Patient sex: F
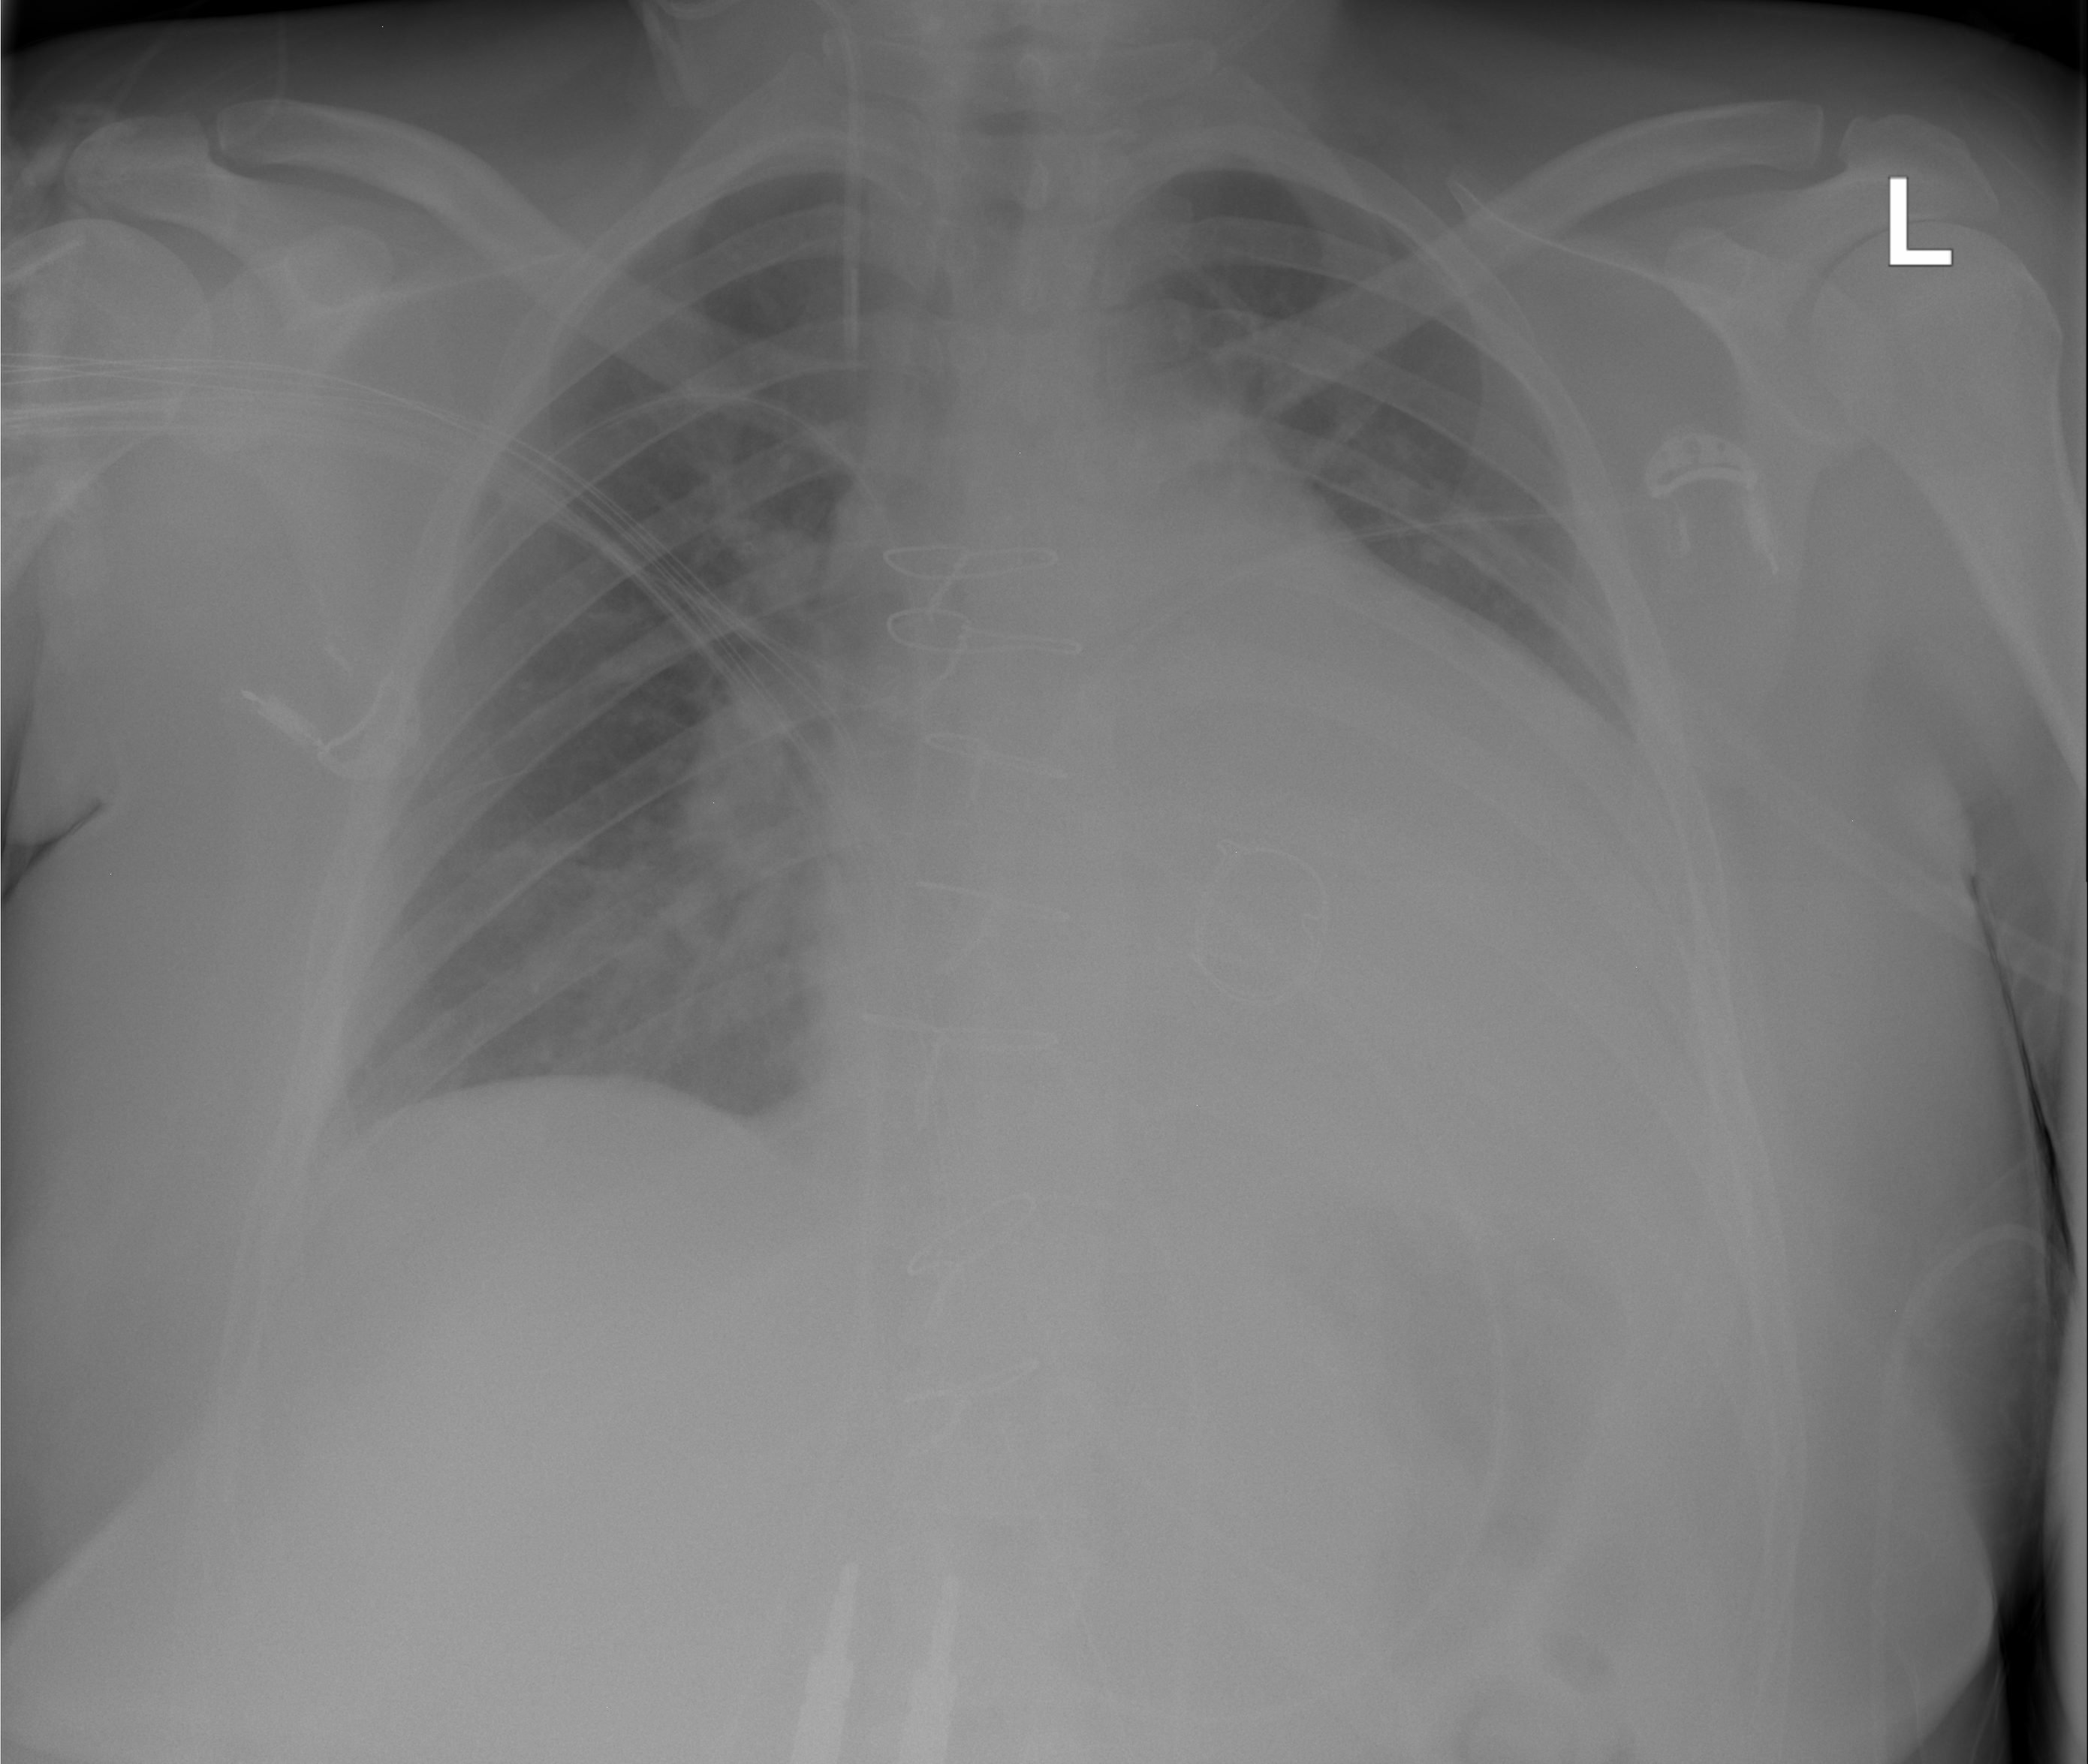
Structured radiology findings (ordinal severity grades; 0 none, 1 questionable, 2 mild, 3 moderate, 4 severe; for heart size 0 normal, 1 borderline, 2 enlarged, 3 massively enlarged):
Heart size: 3
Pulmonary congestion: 2
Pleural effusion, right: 0
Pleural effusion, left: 2
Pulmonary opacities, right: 0
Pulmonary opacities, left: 0
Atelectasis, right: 2
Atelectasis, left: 2